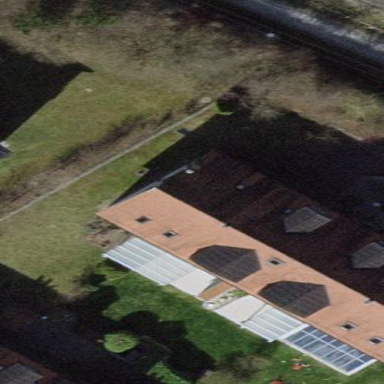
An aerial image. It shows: Terrace building.